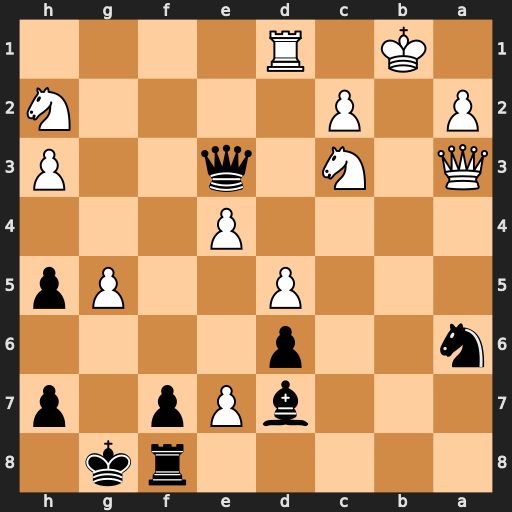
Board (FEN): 5rk1/3bPp1p/n2p4/3P2Pp/4P3/Q1N1q2P/P1P4N/1K1R4
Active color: b
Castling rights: -
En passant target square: -
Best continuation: Rb8+ Ka1 Nb4 Qb3 Qf2